Question: I have a problem with Login authentication. I already use the Laravel's auth before (by using 'make:auth') and then I decided to change with my own authentication and I got this error message:

This is my Route configuration:
'''
Route::get('/home', 'HomeController@index')->name('home');
Route::post('login', 'authController@logIn');
Route::get('logout', 'authController@weblogOut');
Route::get('login', 'authController@showLogInPage');
Route::post('check_login', 'authController@checkLoginForWeb');
Route::get('web_logout', 'authController@webLogOut');
'''
Here is my Login form:
'''
<form method="POST" action="{{ url('check_login') }}" aria-label="{{ __('Login') }}">
@csrf
<div class="form-group has-feedback">
<input id="email" type="email" class="form-control{{ $errors->has('email') ? ' is-invalid' : '' }}"
name="email" placeholder="Email" value="{{ old('email') }}" required autofocus>
<span class="glyphicon glyphicon-envelope form-control-feedback"></span>
</div>
<div class="form-group has-feedback">
<input id="password" type="password"
class="form-control{{ $errors->has('password') ? ' is-invalid' : '' }}" name="password"
placeholder="Password" required>
<span class="glyphicon glyphicon-lock form-control-feedback"></span>
</div>
<div class="row">
<div class="col-xs-8">
<div class="checkbox icheck">
<label class="form-check-label" for="remember">
<input type="checkbox"> Remember Me
</label>
</div>
</div>
<!-- /.col -->
<div class="col-xs-4">
<button type="submit" class="btn btn-primary btn-block btn-flat">Sign In</button>
</div>
<!-- /.col -->
</div>
</form>
'''
And here is the 'logIn' and 'checkLoginForWeb' function:
'''
public function logIn(Request $request) {
try {
$validation = Validator::make($request->All(), [
'email' => 'required|email',
'password' => 'required|max:50'
]);
if ($validation->fails()) {
$error = $validation->getMessageBag()->getMessages();
return Response::json(['Error' => $error], 400);
}
$email = $request->all()['email'];
$password = $request->all()['password'];
$user = User::where('email', $email)->firstOrFail();
if (Hash::check($password, $user->password)) {
session()->flush();
session()->push('user', $user);
return redirect('home');
//return Response::json(["Success" => "Log In Successful"], 200);
}
throw new Exception();
} catch (Exception $exception) {
return Response::json(["Error" => "Login Failed"], 400);
}
}
'''
If I didn't include the required function, let me know in the comment section.
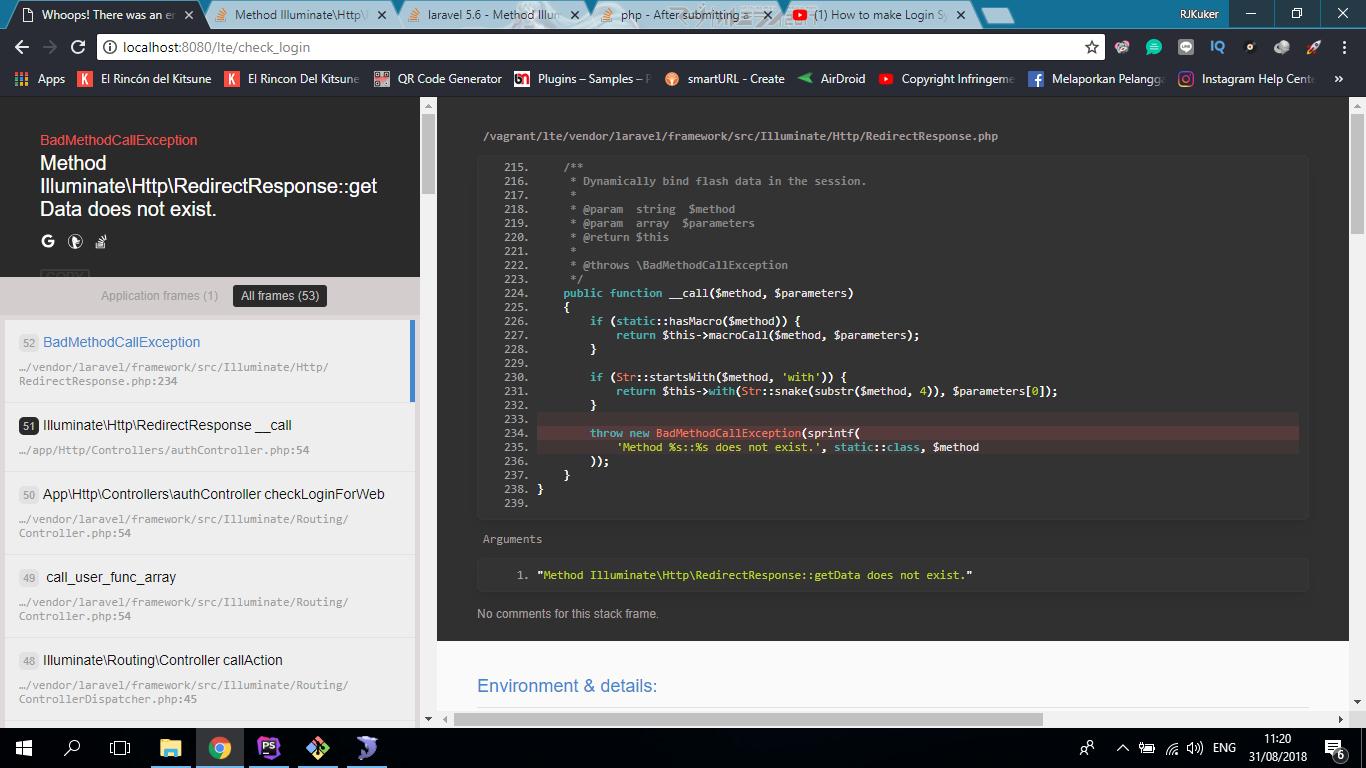
Answer: This works for me :
'''
namespace App\Http\Controllers;
use Illuminate\Http\Request;
use Illuminate\Support\Facades\Input;
use App\User;
class UserController extends Controller {
/**
* Send back all users as JSON
*
* @return Response
*/
public function index() {
return response()->json(User::get(), 200);
}
/**
* Store a newly created resource in storage.
*
* @return Response
*/
public function store() {
User::create(array(
'user_id' => Input::get('user_id'),
'post_id' => Input::get('post_id'),
'text' => Input::get('text')
));
return response()->json(array('success' => true), 200);
}
/**
* Return the specified resource using JSON
*
* @param int $id
* @return Response
*/
public function show($id) {
return response()->json(User::find($id));
}
/**
* Remove the specified resource from storage.
*
* @param int $id
* @return Response
*/
public function destroy($id) {
Comment::destroy($id);
return response()->json(array('success' => true), 200);
}
}
'''
just use 'return response()->json(array('success' => 'Log In Successful'), 200);'